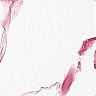
Metastatic tissue present: no